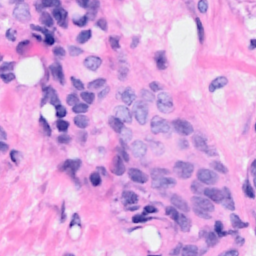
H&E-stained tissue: Breast